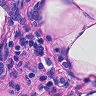
Metastatic tissue present: yes